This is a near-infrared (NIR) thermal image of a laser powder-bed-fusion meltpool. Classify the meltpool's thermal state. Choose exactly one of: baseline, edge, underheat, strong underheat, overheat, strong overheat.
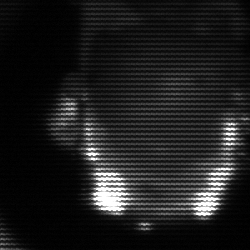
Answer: baseline